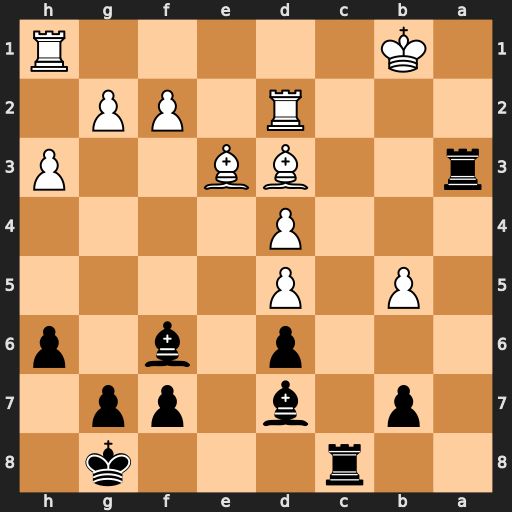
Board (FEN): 2r3k1/1p1b1pp1/3p1b1p/1P1P4/3P4/r2BB2P/3R1PP1/1K5R
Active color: b
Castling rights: -
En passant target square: -
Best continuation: Rxd3 Rxd3 Bf5 Rd1 Rc3 Kb2 Rxd3